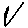
Label: zigzag